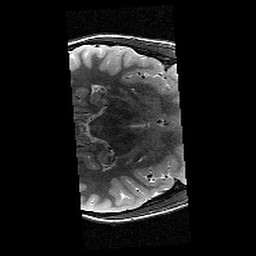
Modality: T2w
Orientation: axial
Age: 12
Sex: female
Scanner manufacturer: siemens
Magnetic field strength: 3 T
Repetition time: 9.23 s
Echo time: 0.067 s